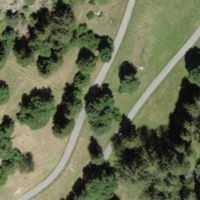
EUNIS habitat code: 48
Species observed at this site:
Euphorbia cyparissias
Geranium sanguineum